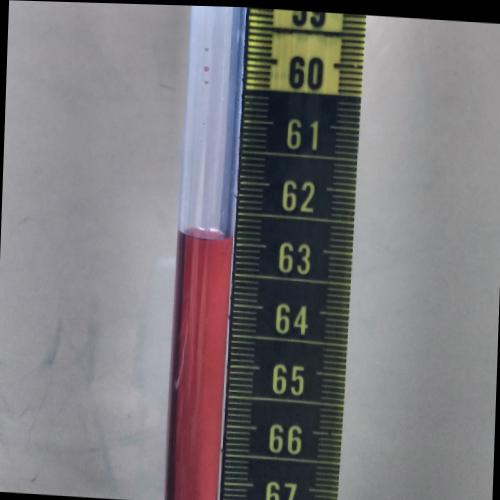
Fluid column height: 62.9 cm